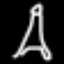
Label: The Eiffel Tower